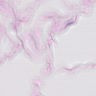
Metastatic tissue present: no